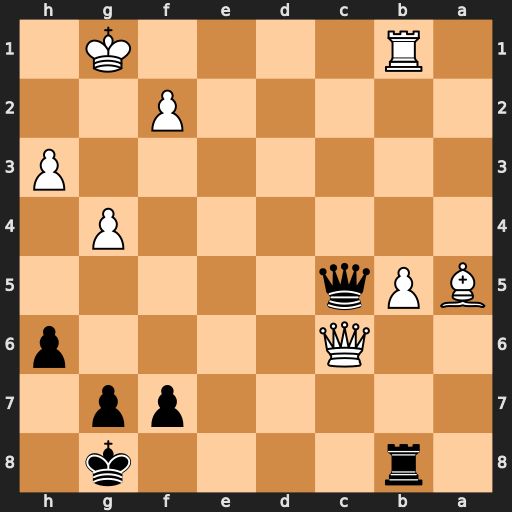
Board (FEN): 1r4k1/5pp1/2Q4p/BPq5/6P1/7P/5P2/1R4K1
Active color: b
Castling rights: -
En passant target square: -
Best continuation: Qxc6 bxc6 Rxb1+